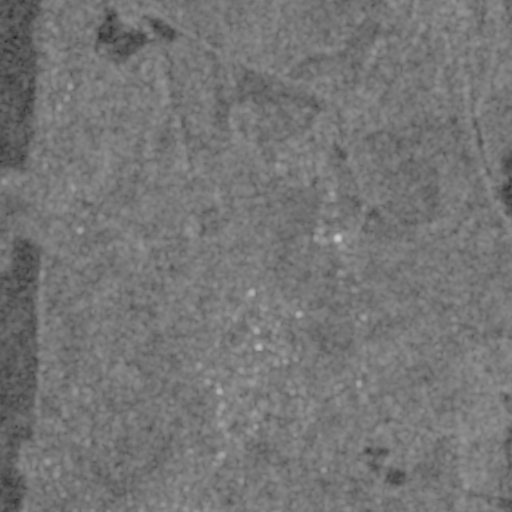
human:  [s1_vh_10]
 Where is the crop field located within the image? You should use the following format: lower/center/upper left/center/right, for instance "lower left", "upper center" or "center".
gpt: The crop field is located in the left of the image.
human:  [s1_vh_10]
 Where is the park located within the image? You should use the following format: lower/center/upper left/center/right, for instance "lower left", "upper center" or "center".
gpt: The park is located in the lower center of the image.
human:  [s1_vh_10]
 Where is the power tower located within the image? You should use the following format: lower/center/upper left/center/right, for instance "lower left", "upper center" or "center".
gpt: The power tower is located in the lower left of the image.
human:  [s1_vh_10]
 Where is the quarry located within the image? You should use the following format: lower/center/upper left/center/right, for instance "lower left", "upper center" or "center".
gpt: The quarry is located in the upper left of the image.
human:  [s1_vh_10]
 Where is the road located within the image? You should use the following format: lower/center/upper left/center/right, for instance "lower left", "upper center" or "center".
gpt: There is no road in the image.

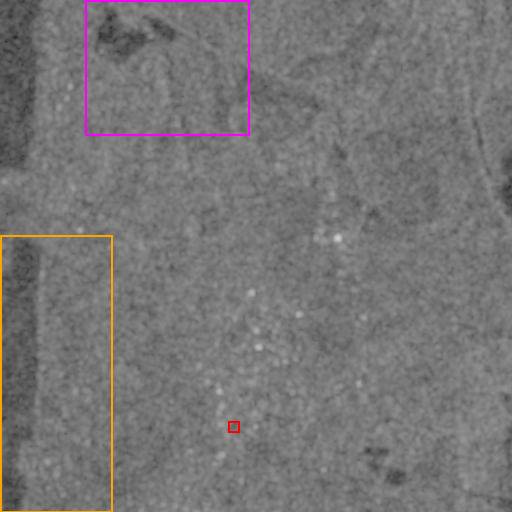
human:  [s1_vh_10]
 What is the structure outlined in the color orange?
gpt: The structure outlined in orange is a crop field.
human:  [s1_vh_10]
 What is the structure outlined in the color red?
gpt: The structure outlined in red is a park.
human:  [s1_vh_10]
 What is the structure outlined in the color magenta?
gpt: The structure outlined in magenta is a quarry.
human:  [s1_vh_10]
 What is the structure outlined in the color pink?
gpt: There is no pink outline.